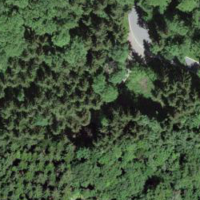
EUNIS habitat code: 44
Species observed at this site:
Mercurialis perennis
Angelica sylvestris
Cardamine flexuosa
Filipendula ulmaria